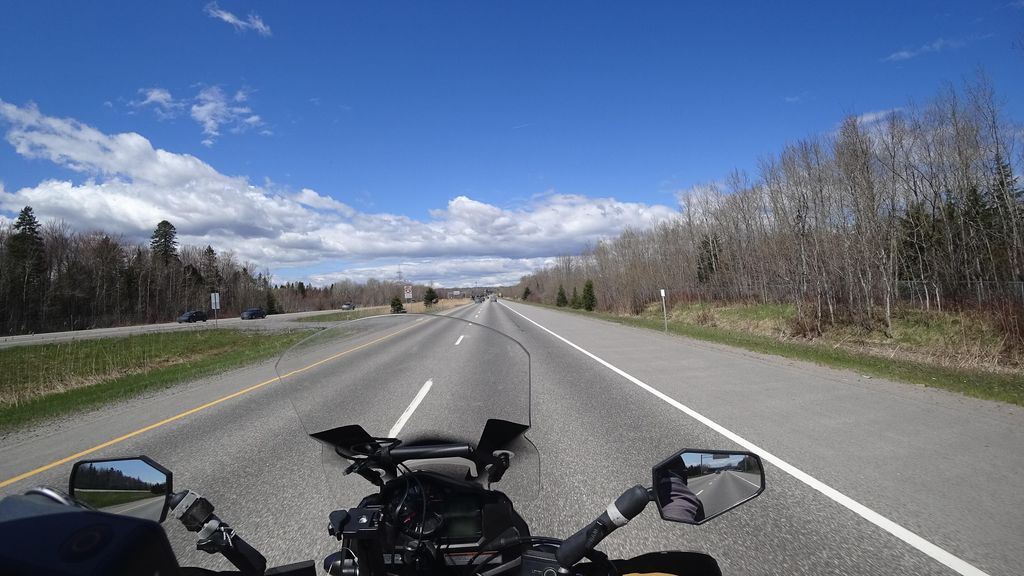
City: quebec_city